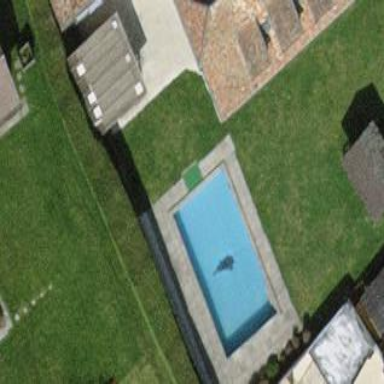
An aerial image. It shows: Swimming pool located in leisure land.